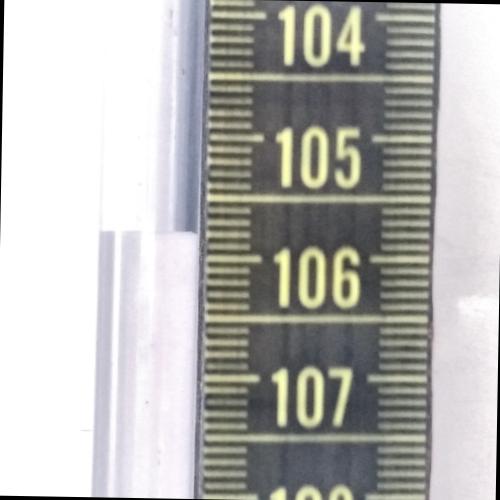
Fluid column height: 105.8 cm